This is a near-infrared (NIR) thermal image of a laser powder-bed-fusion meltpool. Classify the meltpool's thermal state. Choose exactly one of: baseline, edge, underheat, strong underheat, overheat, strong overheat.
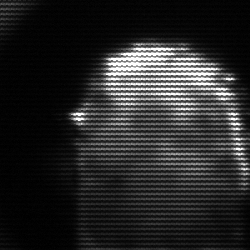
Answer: baseline